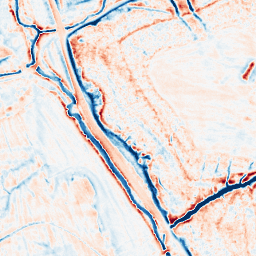
Category: edge_preserving
Decomposition family: anisotropic_diffusion
Decomposition parameters: iterations: 50
kappa: 10
gamma: 0.1
Upsampling method: cubic_mitchell
Upsampling parameters: scale: 8
Upsampling scale: 8